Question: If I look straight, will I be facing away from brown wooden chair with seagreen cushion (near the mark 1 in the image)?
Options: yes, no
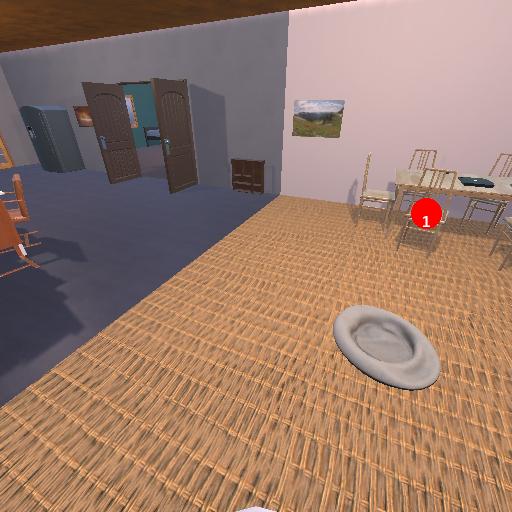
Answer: yes